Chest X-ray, PA view. Patient: 64 years old, sex F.
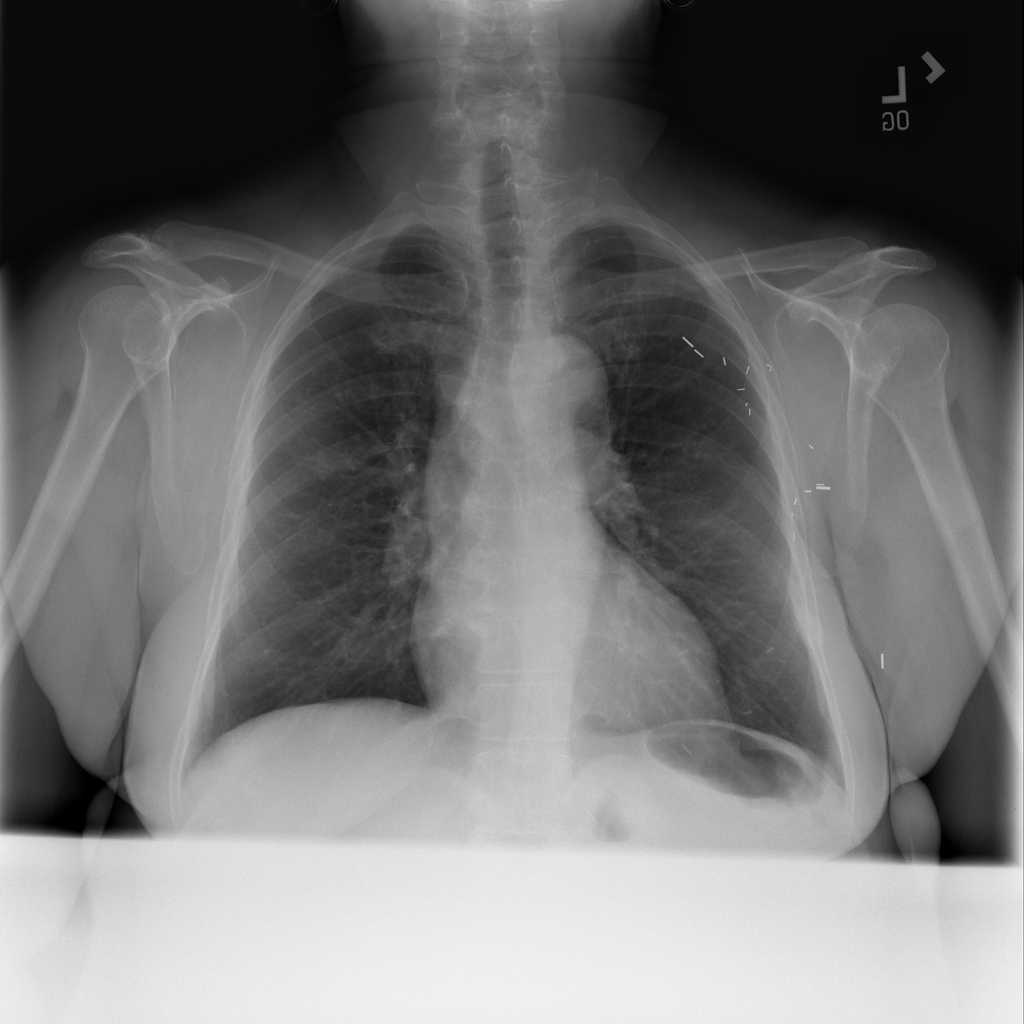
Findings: No Finding